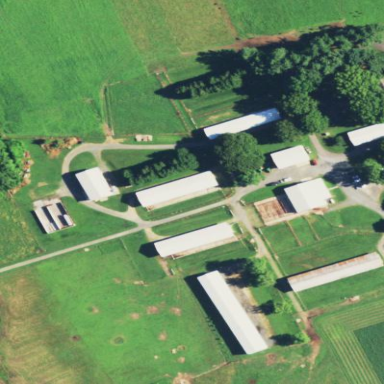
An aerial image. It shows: Farmyard area.